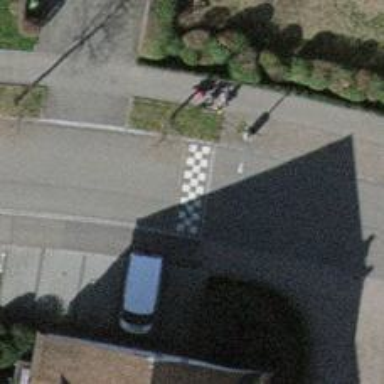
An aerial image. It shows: Bump for traffic calming.